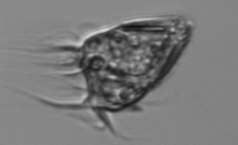
Label: Strombidium_morphotype1